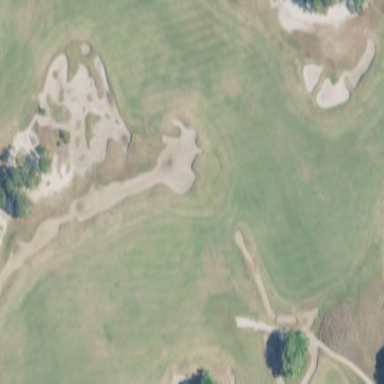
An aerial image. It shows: Grassy area designated as golf fairway.